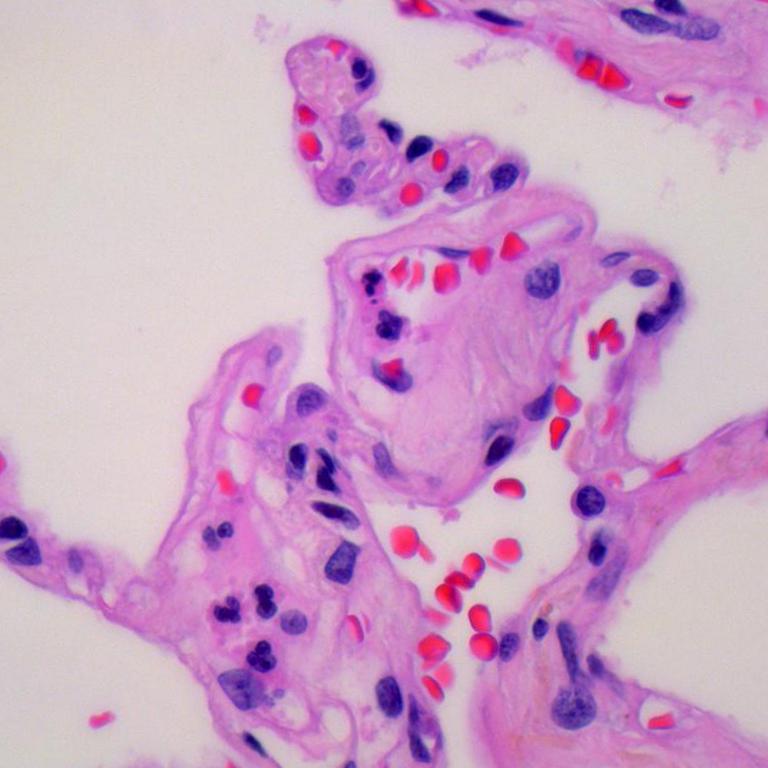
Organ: lung
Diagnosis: benign